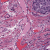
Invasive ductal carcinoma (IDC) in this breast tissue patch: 0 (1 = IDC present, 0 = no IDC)